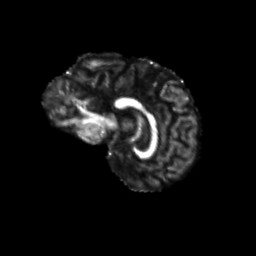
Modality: FA
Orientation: sagittal
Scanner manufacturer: siemens
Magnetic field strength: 3 T
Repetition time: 9.2 s
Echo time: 0.084 s